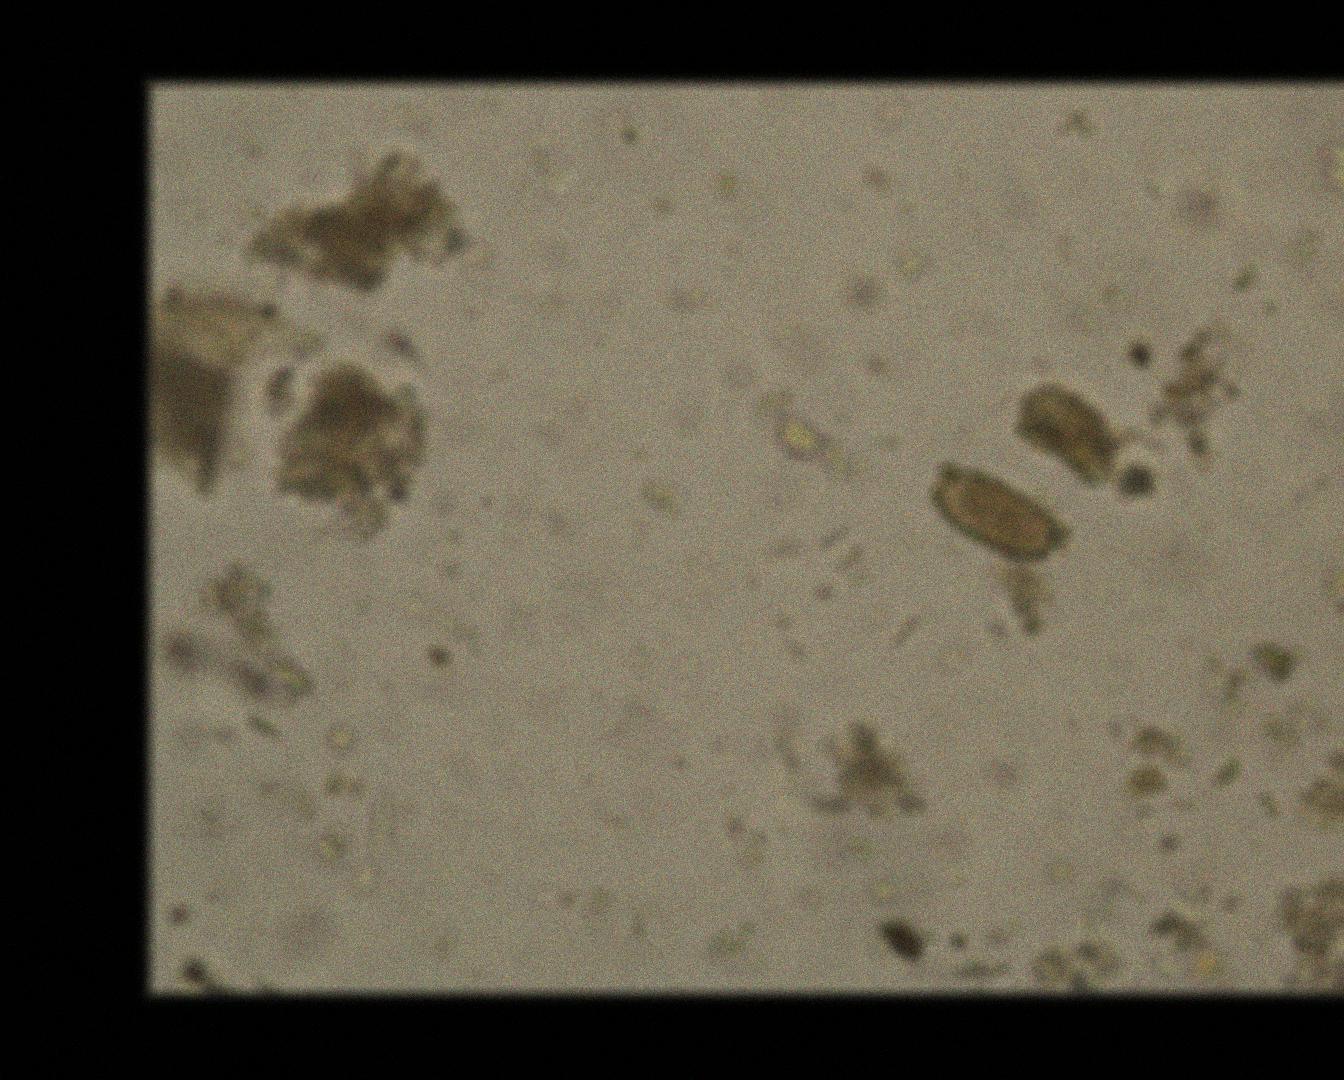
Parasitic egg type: Capillaria philippinensis